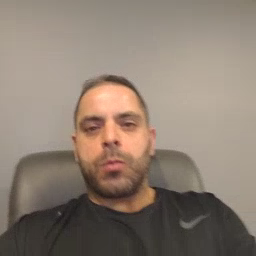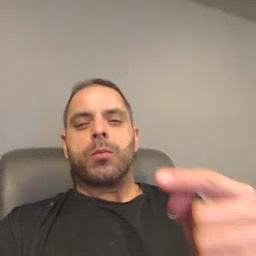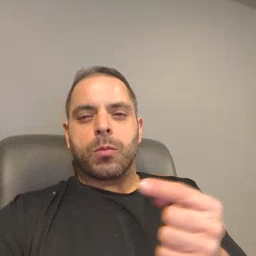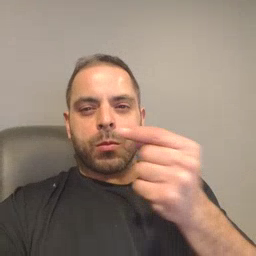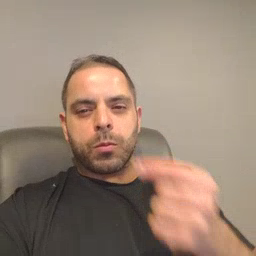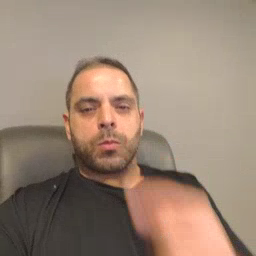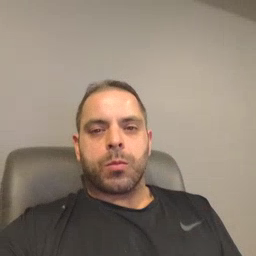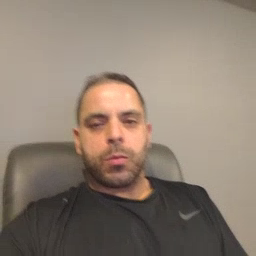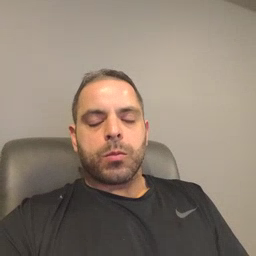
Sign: owie